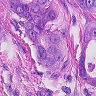
Metastatic tissue present: yes